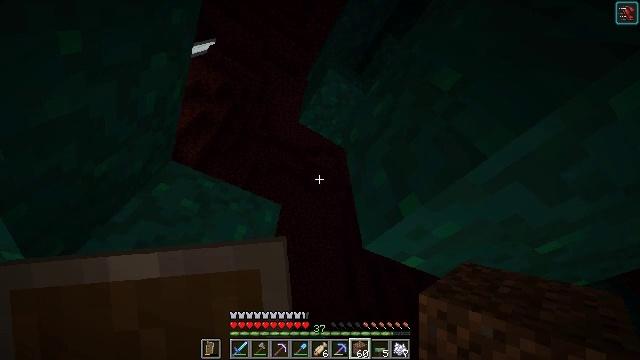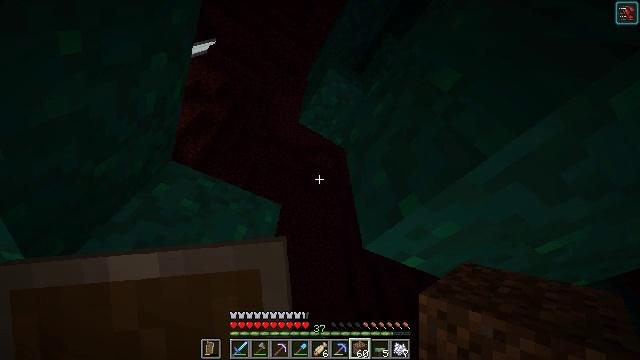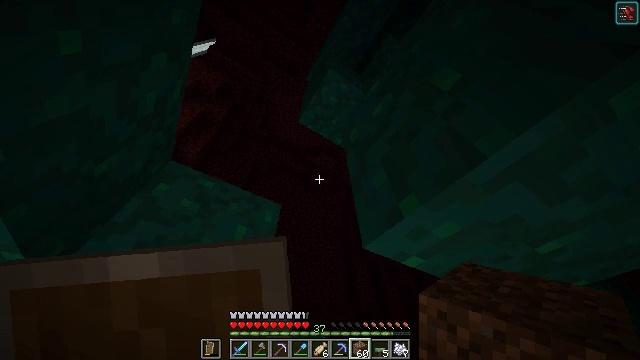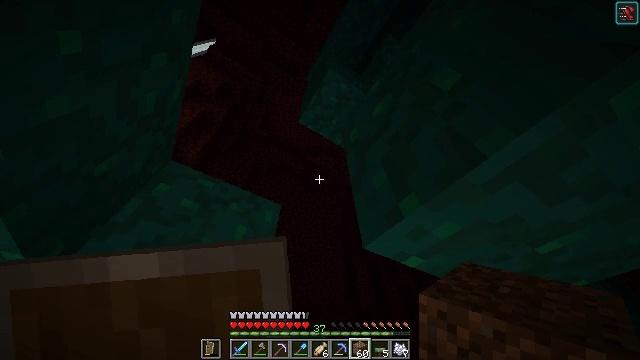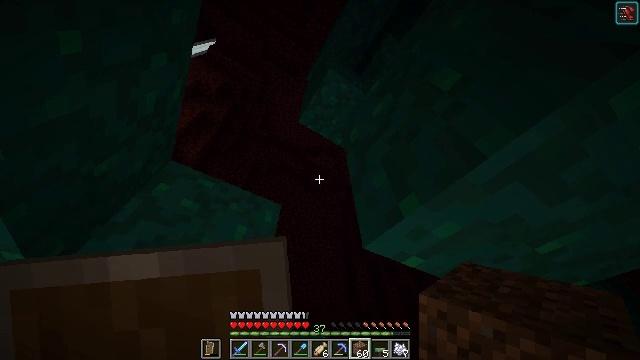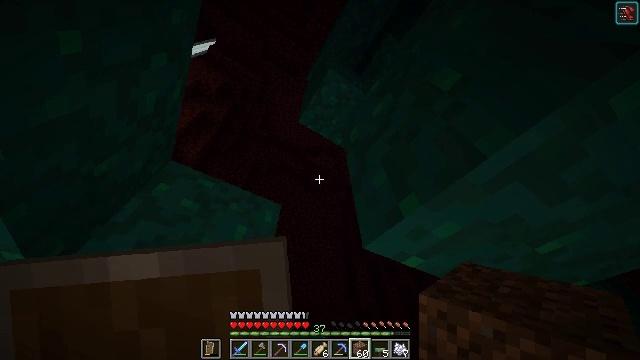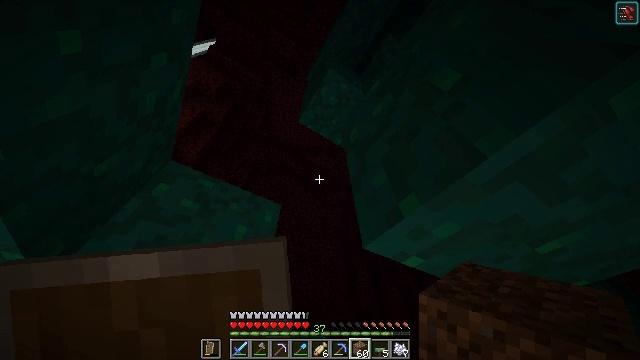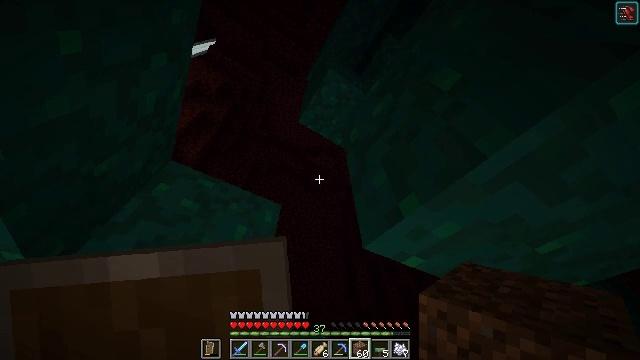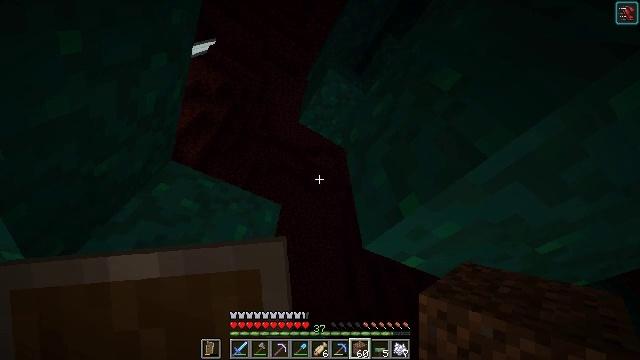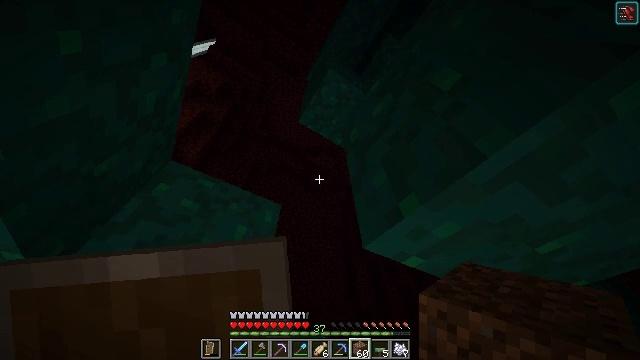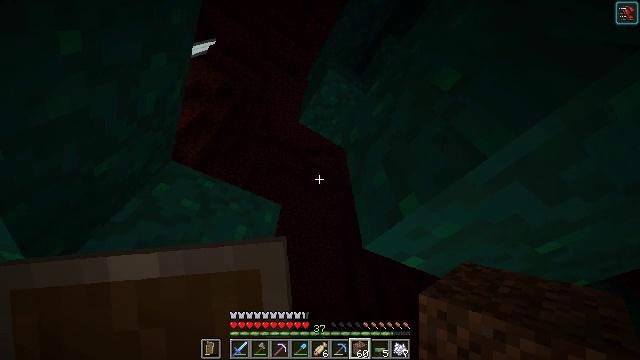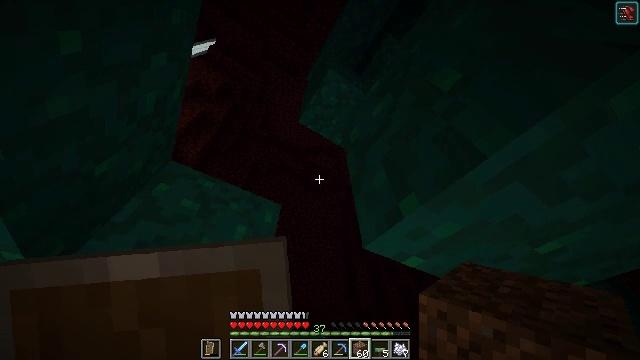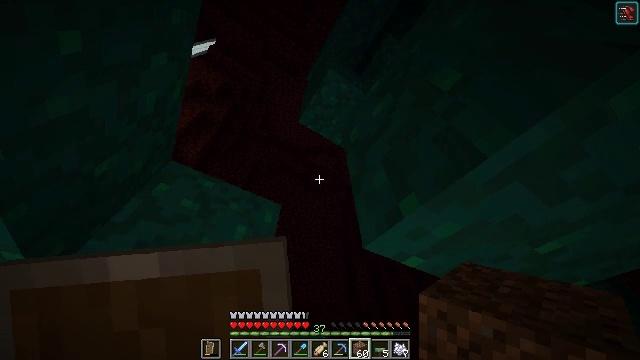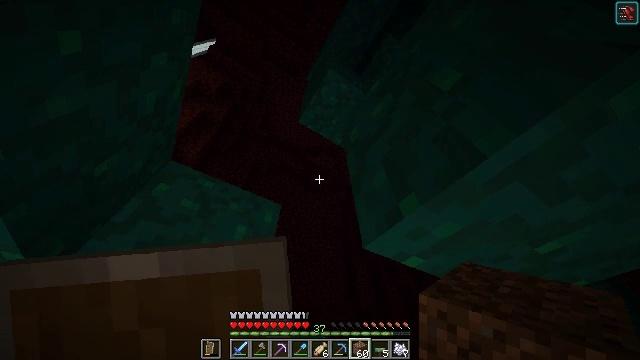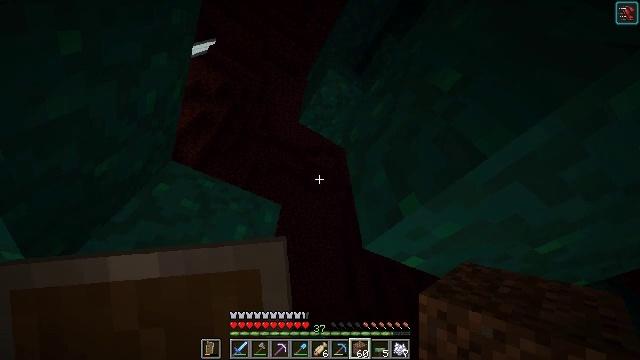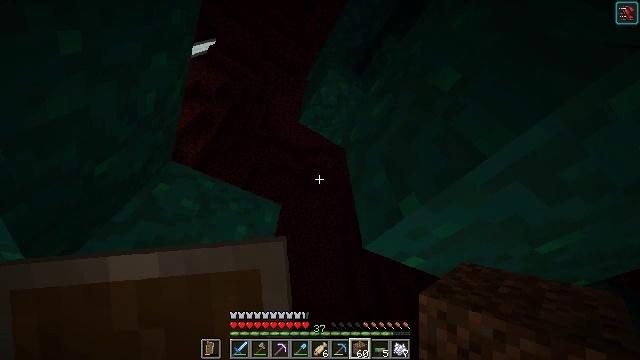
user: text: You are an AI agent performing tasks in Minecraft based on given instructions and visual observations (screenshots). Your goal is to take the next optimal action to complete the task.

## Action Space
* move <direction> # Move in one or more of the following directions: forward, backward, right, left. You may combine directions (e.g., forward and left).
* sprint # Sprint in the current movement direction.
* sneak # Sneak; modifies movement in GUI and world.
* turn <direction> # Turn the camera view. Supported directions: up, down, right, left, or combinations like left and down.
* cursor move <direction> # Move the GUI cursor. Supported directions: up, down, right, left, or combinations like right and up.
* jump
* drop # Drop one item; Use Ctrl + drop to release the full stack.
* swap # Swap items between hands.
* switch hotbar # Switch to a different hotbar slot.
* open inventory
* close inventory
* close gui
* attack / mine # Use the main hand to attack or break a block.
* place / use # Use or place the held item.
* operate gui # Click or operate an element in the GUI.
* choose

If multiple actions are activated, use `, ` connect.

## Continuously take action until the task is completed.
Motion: motion action
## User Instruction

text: Attack the warped wart block to obtain it.
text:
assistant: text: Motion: no_op
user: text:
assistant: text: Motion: no_op
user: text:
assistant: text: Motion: no_op
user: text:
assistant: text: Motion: no_op
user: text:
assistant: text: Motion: no_op
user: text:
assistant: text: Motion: no_op
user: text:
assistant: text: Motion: no_op
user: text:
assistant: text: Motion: no_op
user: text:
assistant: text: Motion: no_op
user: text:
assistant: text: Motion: no_op
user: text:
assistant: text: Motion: no_op
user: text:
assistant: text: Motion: no_op
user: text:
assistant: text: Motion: no_op
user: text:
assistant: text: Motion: no_op
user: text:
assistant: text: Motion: no_op
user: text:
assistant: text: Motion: no_op
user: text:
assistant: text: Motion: no_op
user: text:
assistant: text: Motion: no_op
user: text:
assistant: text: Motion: no_op
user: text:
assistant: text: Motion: no_op
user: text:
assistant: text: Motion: no_op
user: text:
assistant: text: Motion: no_op
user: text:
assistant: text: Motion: no_op
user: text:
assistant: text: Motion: no_op
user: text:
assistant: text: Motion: no_op
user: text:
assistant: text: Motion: no_op
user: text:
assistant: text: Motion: no_op
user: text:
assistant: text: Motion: no_op
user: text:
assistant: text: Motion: no_op
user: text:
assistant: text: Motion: no_op